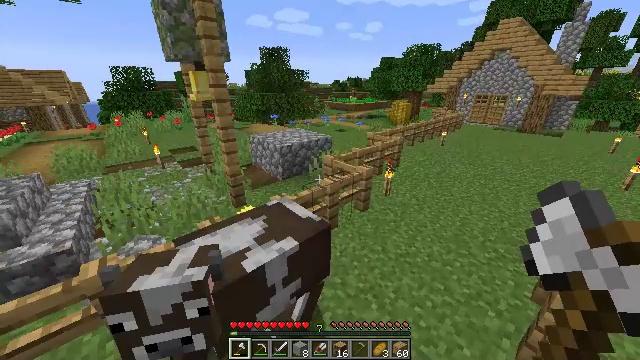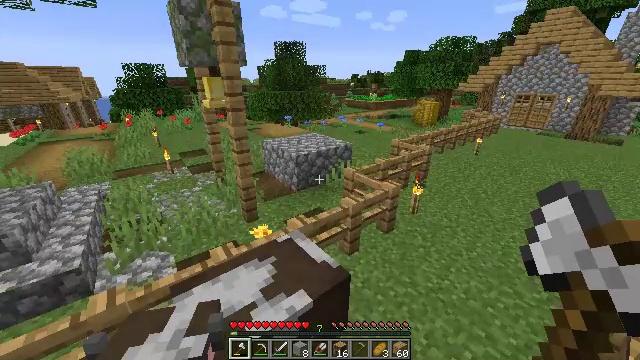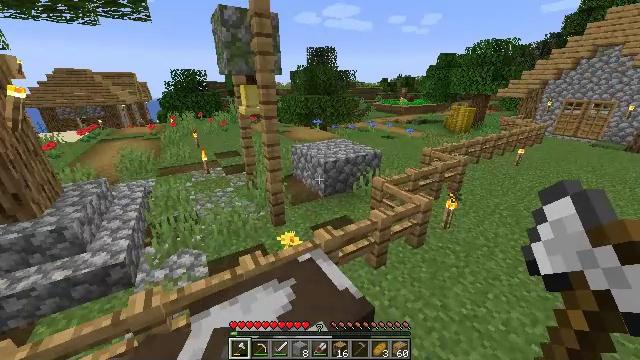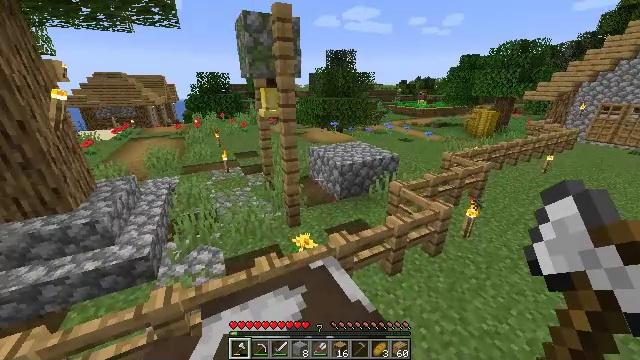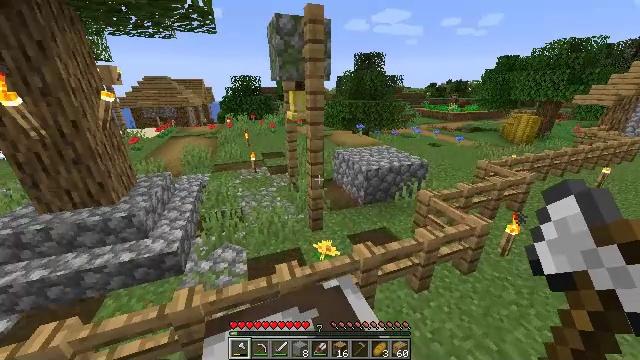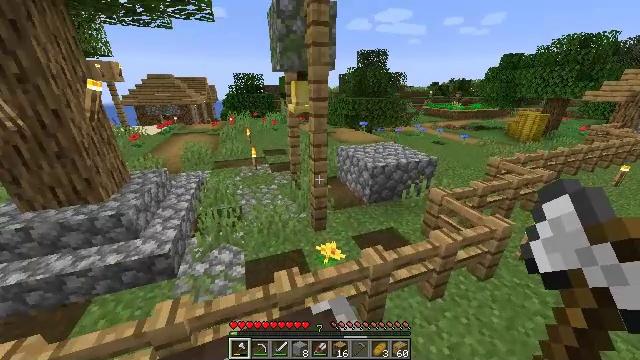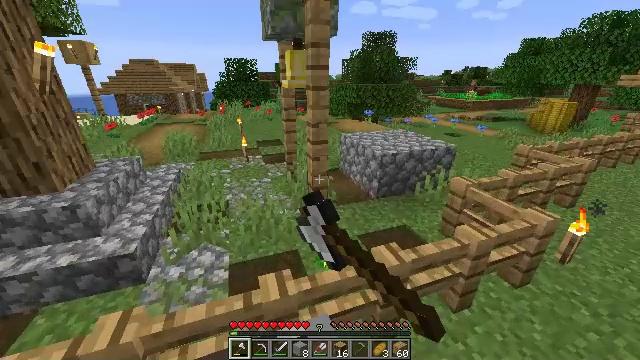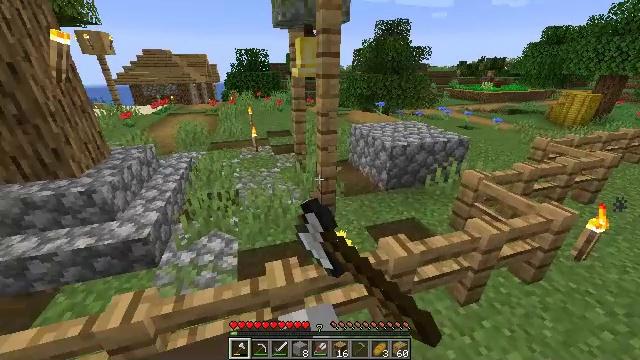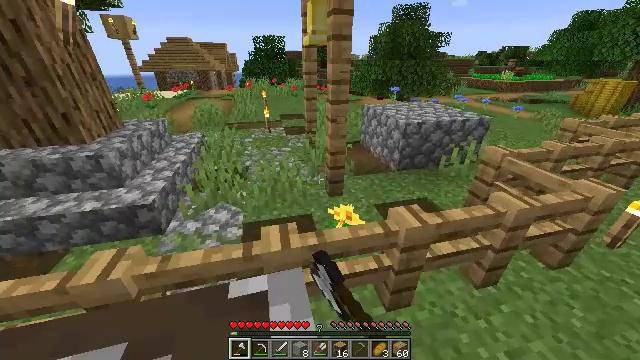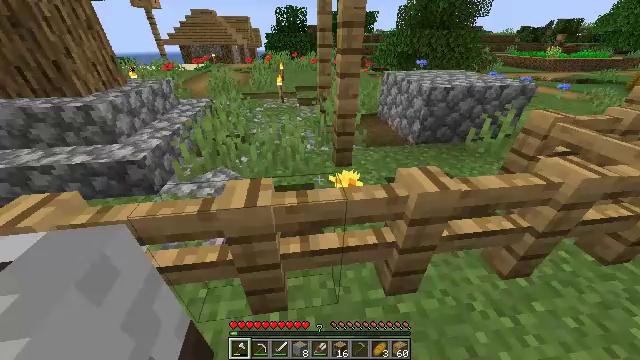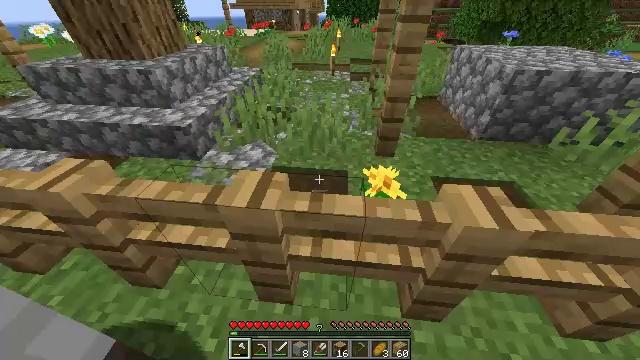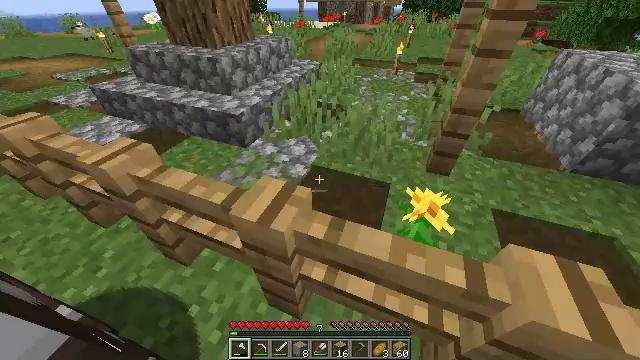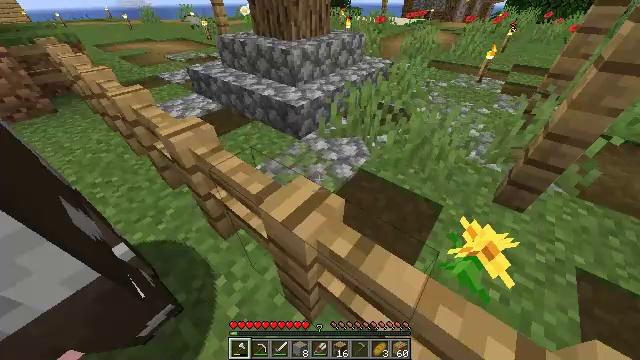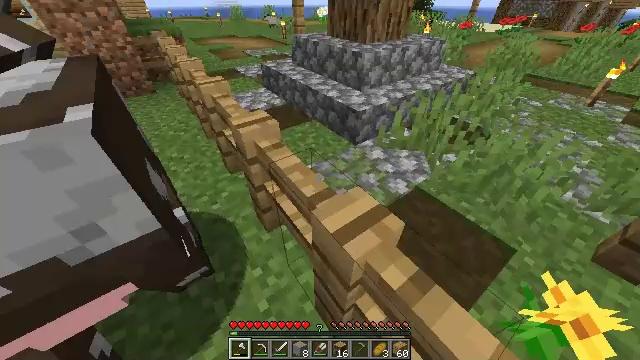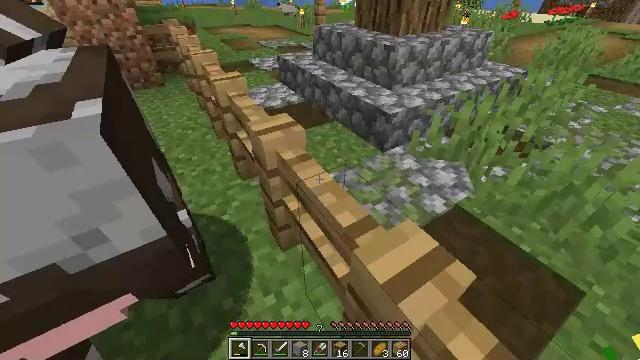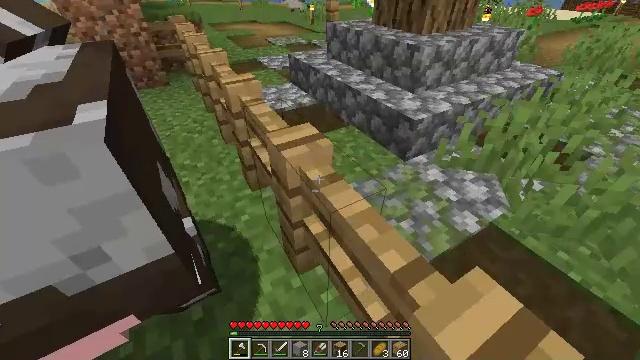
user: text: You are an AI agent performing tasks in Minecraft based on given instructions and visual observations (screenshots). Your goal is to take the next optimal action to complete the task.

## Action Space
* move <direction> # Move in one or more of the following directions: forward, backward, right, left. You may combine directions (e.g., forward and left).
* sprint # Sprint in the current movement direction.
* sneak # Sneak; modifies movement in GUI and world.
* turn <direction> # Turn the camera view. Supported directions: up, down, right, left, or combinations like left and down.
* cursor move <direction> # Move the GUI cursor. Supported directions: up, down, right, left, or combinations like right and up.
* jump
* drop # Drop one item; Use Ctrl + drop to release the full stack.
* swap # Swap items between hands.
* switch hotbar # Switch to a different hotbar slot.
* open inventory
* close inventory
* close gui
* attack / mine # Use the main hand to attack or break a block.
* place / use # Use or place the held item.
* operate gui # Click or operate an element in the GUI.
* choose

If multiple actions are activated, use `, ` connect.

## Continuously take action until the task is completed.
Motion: motion action
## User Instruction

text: Hunt animals.
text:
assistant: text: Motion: move forward, sprint, turn left
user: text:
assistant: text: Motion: move forward, sprint, turn left
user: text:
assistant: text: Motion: move forward, sprint, turn left
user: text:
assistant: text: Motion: move forward, sprint, turn left
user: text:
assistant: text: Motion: move forward, sprint, attack / mine
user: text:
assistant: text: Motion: move forward, sprint, attack / mine
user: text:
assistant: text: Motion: move forward, sprint, turn left and down, attack / mine
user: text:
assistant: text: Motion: move forward, sprint, turn left and down
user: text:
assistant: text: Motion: move forward, sprint, turn left and down
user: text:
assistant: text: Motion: move forward, sprint, turn left and down
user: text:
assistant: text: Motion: move forward, sprint, turn left and down
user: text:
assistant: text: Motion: move forward, sprint, turn left
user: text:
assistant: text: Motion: move forward, sprint, turn left and up
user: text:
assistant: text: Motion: move forward, sprint, turn left
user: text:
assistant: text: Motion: move forward, sprint, turn left
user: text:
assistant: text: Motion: move forward, sprint, turn left and up
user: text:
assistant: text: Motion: move forward, sprint, turn left and up
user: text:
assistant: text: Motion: move forward, sprint, turn left and up
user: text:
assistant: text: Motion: move forward, sprint, turn left and up
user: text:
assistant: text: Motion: move forward, sprint
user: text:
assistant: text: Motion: move forward, sprint, turn left
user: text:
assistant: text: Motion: move forward, sprint, turn left
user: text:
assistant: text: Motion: move forward, sprint, turn left
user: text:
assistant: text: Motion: move forward, sprint, attack / mine
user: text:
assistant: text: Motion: move forward, sprint, attack / mine
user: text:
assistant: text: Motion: sprint, attack / mine
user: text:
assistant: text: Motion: attack / mine
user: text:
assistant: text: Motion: no_op
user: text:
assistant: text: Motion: no_op